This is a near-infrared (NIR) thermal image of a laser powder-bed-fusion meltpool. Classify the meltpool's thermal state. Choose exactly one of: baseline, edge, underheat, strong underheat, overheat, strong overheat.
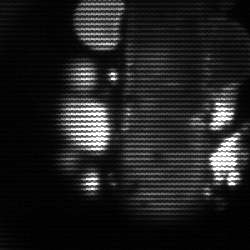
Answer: strong underheat